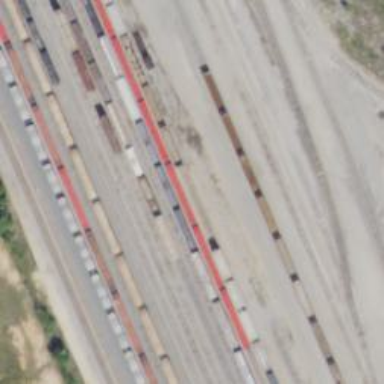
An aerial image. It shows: Abandoned railway yard.